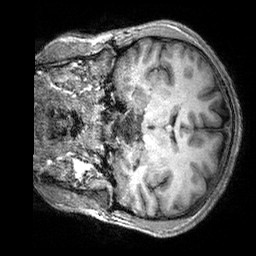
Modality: T1w
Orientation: coronal
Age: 21
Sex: male
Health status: healthy
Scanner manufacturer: siemens
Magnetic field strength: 3 T
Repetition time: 2.3 s
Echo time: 0.00303 s